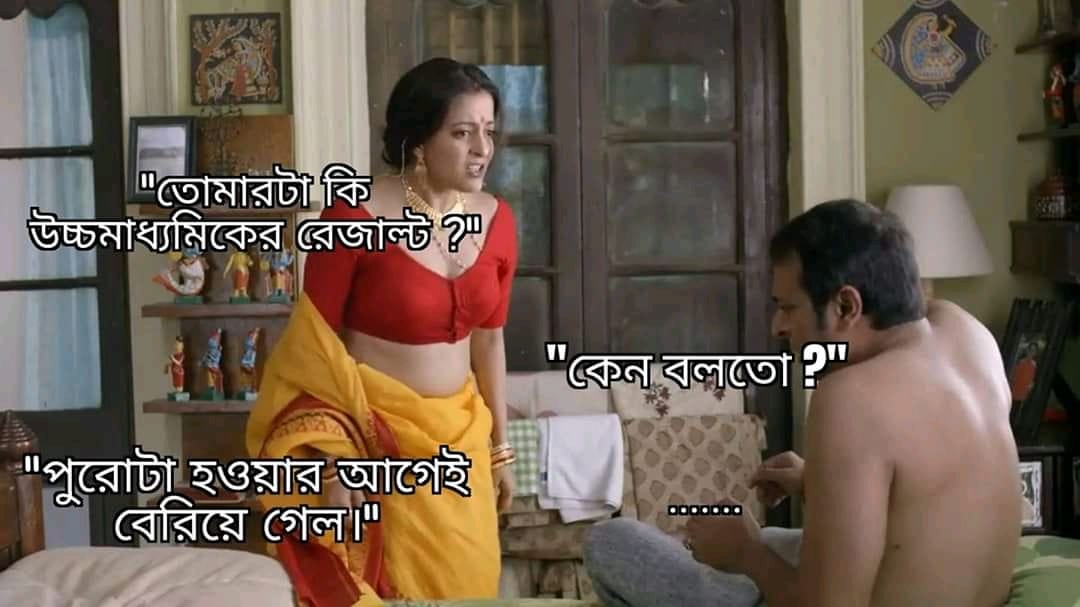
Caption: " তোমারটা কি উচ্চমাধ্যমিকের রেজাল্ট ? "    " কেন বলতো ? "     " পুরোটা হওয়ার আগেই বেরিয়ে গেল । "
Label: hate